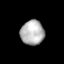
Tissue: prostate
Cell type: Epithelial cells
Senescence score: 0.3391
Nuclear area (px): 572
Mean DAPI intensity: 178.441